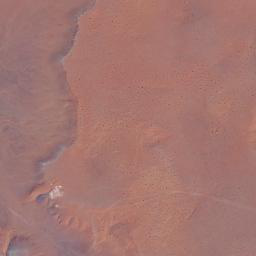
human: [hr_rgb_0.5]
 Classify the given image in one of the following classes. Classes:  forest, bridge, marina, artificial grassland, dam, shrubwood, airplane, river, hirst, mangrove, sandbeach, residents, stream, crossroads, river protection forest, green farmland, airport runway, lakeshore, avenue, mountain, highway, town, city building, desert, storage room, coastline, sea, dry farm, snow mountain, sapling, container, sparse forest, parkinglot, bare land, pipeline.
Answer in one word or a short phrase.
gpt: desert